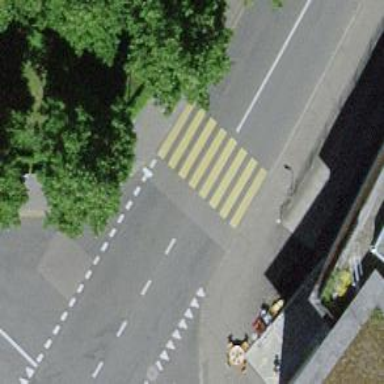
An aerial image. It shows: Uncontrolled zebra crossing with notable zebra markings.